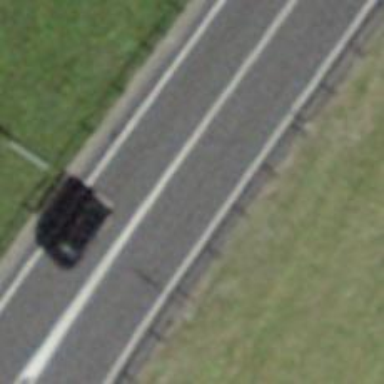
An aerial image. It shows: Primary highway with no sidewalk.